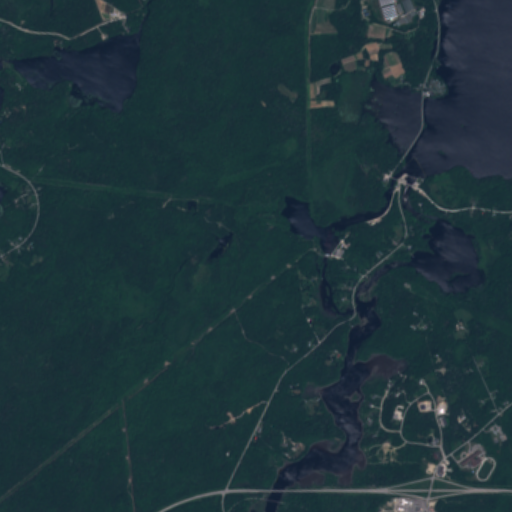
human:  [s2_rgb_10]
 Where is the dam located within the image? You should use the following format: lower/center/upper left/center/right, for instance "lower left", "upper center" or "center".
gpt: The dam is located in the center right of the image.
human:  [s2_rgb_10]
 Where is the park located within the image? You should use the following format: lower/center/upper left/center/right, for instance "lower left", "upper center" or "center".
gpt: The park is located in the lower right of the image.
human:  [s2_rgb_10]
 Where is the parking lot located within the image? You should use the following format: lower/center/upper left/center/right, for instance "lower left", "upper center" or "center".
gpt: The parking lot is located in the lower right of the image.
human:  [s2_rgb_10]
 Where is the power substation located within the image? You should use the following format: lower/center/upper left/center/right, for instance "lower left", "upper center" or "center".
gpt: The power substation is located in the center right of the image.
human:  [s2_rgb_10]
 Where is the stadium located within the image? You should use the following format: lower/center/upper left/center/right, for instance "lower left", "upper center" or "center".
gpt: The stadium is located in the lower right of the image.
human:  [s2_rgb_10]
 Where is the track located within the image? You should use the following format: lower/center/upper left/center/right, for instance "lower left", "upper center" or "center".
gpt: The track is located in the lower right of the image.
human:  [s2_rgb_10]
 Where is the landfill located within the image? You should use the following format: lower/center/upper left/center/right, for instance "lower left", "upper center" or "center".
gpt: There is no landfill in the image.